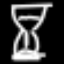
Label: hourglass